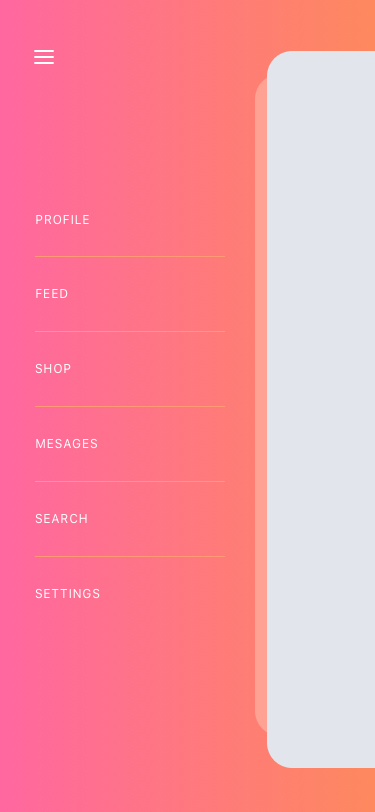
Text in this UI design:
SETTINGS
SEARCH
MESAGES
SHOP
FEED
PROFILE